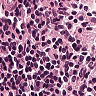
Metastatic tissue present: no